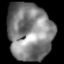
Tissue: lung
Cell type: Epithelial cells
Senescence score: 0.05522
Nuclear area (px): 2497
Mean DAPI intensity: 128.081